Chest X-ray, PA view. Patient: 28 years old, sex F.
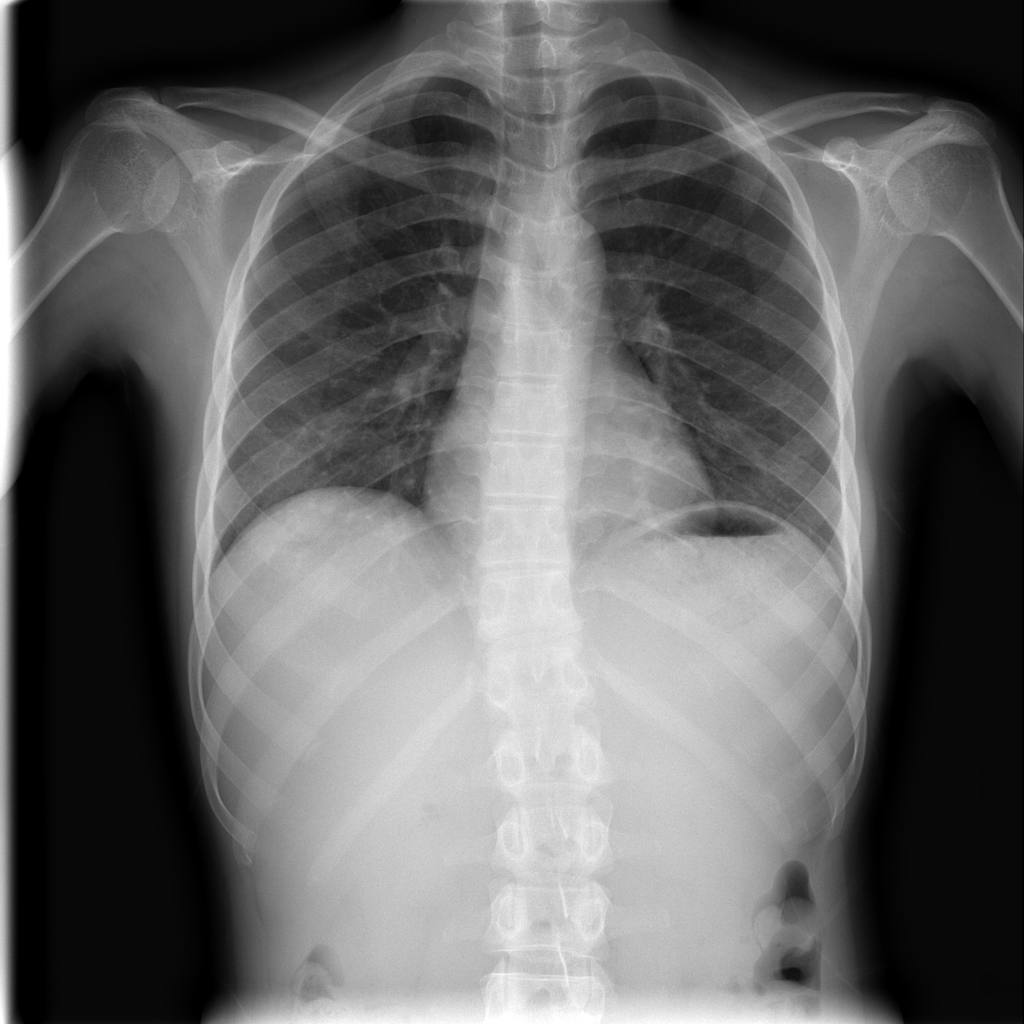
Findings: No Finding